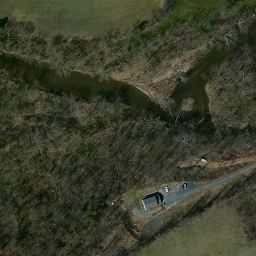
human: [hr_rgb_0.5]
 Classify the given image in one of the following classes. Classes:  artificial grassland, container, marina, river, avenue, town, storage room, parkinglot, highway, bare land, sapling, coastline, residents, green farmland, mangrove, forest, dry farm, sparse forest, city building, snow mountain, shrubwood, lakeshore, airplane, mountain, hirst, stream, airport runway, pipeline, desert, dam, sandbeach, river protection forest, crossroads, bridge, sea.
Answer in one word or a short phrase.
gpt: river